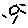
Label: sun